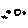
Label: moon